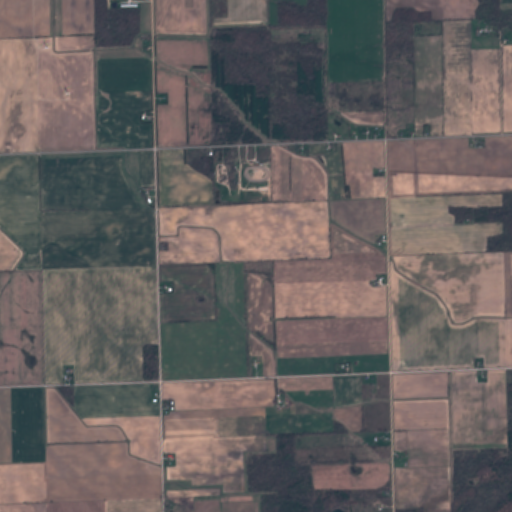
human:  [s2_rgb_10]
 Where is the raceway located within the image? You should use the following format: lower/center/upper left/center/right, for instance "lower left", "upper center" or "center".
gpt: The raceway is located in the upper center of the image.
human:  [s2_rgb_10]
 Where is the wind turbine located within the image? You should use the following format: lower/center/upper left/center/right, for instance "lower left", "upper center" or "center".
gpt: The wind turbine is located in the upper left of the image.
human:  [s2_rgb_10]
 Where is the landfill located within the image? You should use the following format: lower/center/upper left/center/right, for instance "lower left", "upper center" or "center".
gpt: There is no landfill in the image.